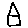
Label: house